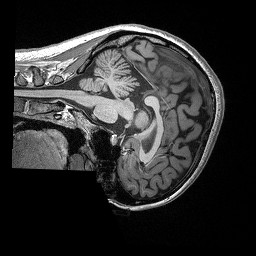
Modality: T1w
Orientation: sagittal
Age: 20
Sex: female